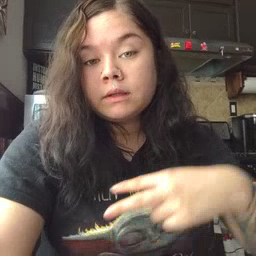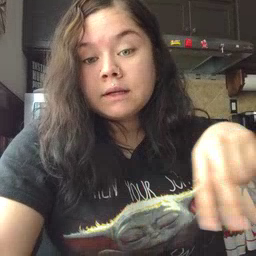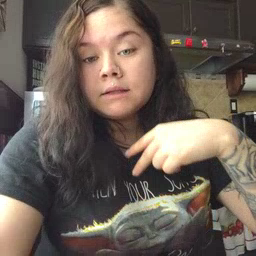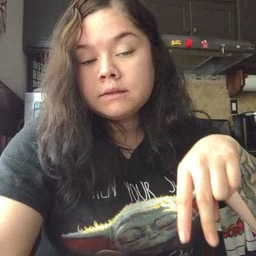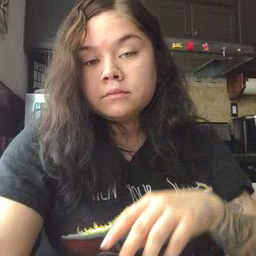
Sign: dance